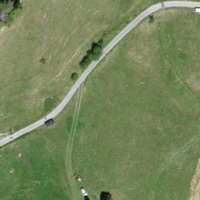
EUNIS habitat code: 23
Species observed at this site:
Cirsium arvense